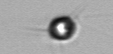
Label: Acanthoica_quattrospina